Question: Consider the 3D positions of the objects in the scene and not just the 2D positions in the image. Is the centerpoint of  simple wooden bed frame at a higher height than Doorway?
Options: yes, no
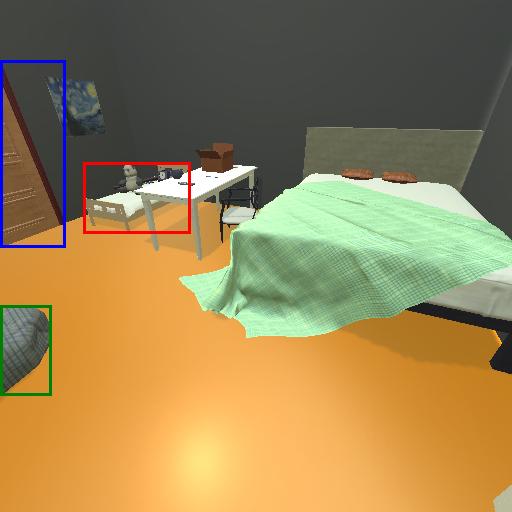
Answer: yes